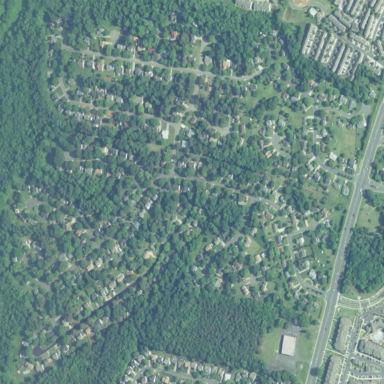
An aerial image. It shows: This residential area consists of single-family homes.